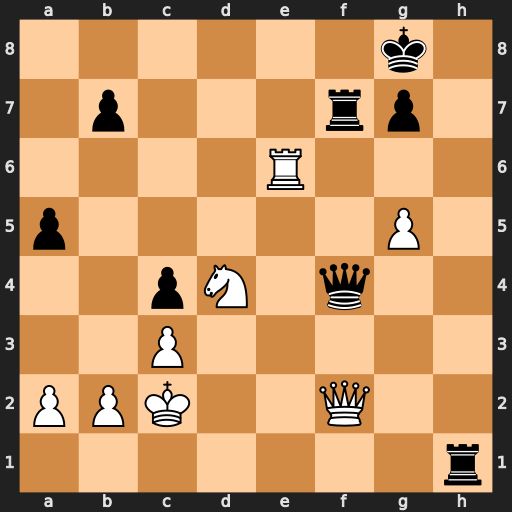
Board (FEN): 6k1/1p3rp1/4R3/p5P1/2pN1q2/2P5/PPK2Q2/7r
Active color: w
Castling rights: -
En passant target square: -
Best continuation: Re8+ Kh7 g6+ Kxg6 Qg2+